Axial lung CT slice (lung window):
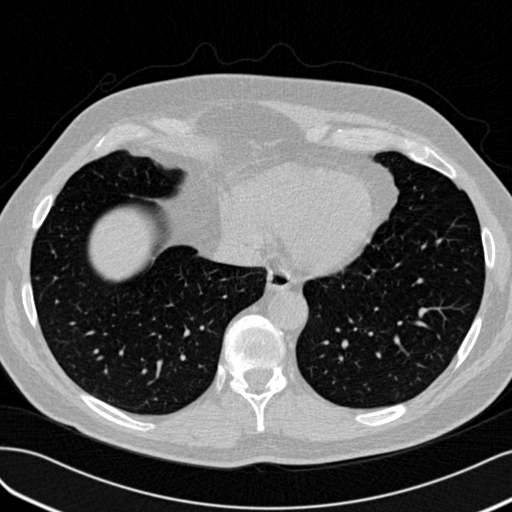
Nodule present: yes
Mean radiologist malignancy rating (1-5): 2.667